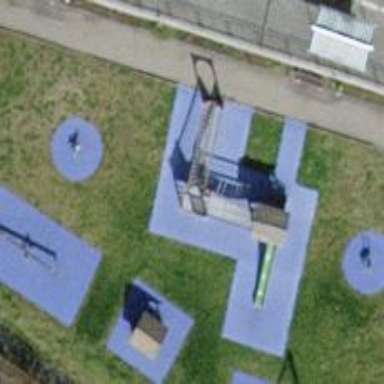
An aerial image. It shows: Playground with various play structures.